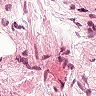
Metastatic tissue present: no